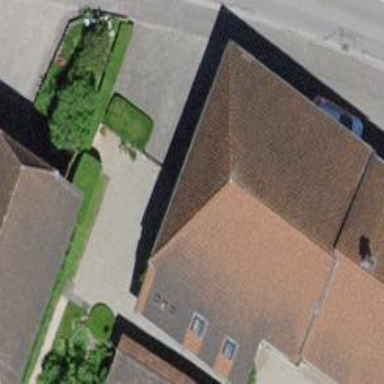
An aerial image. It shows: Farm building.